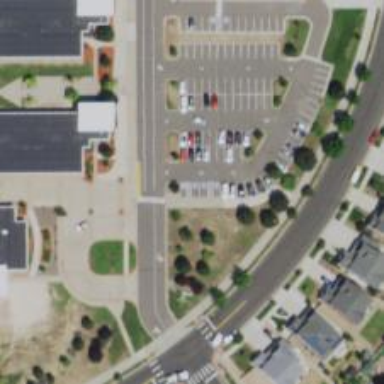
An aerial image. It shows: Parking space is available.